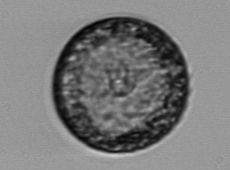
Label: Coscinodiscus